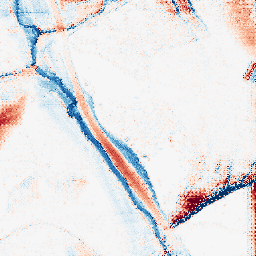
Category: morphological
Decomposition family: morphological_ellipse
Decomposition parameters: operation: average
width: 10
height: 50
Upsampling method: regularized
Upsampling parameters: scale: 2
lambda_reg: 0.1
Upsampling scale: 2